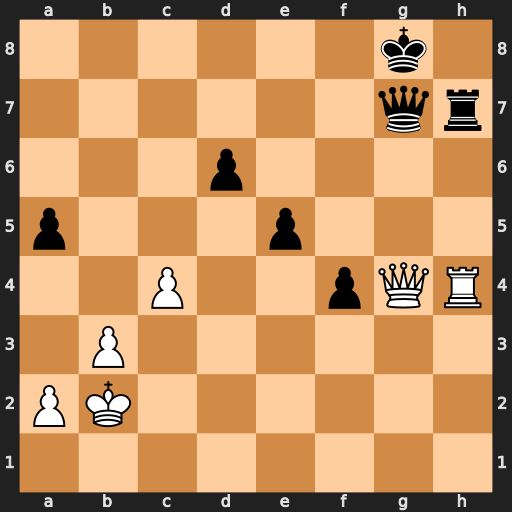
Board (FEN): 6k1/6qr/3p4/p3p3/2P2pQR/1P6/PK6/8
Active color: w
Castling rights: -
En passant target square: -
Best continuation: Qc8+ Qf8 Qxf8+ Kxf8 Rxh7